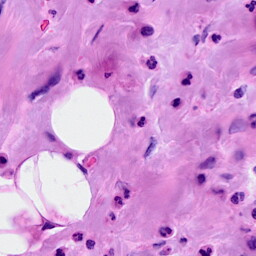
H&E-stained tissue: Breast